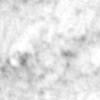
Label: no_change